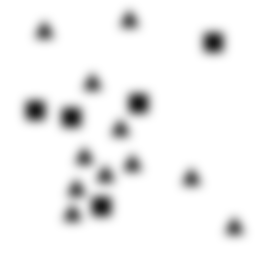
Squares: 5
Triangles: 11
Stars: 0
Total shapes: 16